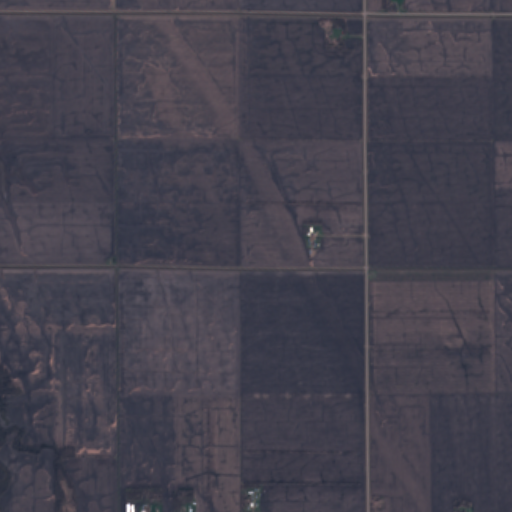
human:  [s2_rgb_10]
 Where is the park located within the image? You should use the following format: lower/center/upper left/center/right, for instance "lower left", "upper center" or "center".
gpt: The park is located in the center right of the image.
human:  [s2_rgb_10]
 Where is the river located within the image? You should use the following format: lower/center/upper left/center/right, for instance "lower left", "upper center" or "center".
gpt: The river is located in the lower left of the image.
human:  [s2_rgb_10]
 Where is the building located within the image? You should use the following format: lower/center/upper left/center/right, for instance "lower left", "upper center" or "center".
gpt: There is no building in the image.